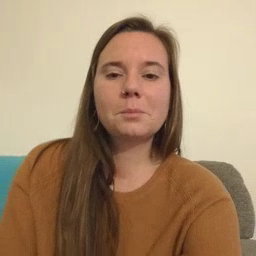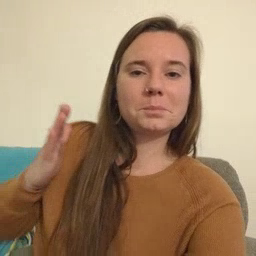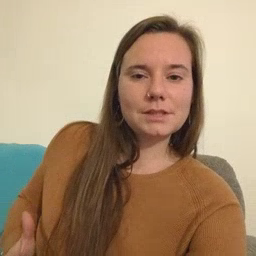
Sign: beside